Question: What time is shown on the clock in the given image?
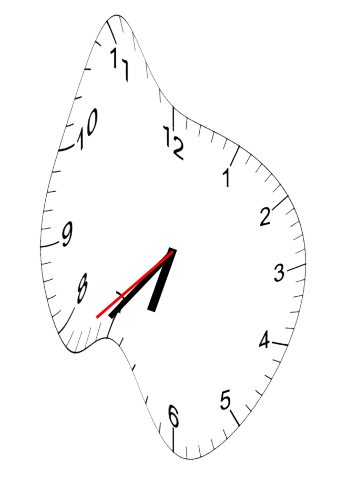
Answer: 06:36:38